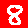
Digit: 8